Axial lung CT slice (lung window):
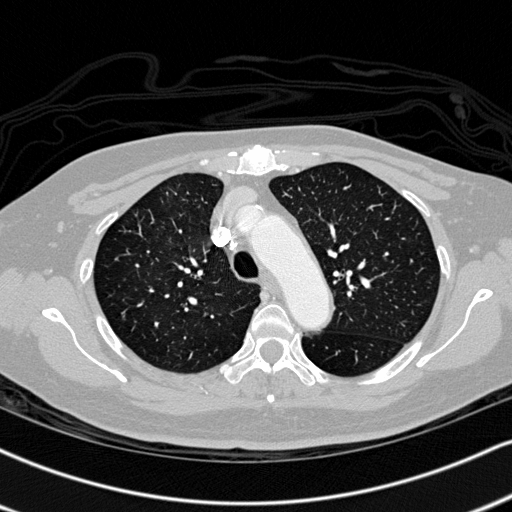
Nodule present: no